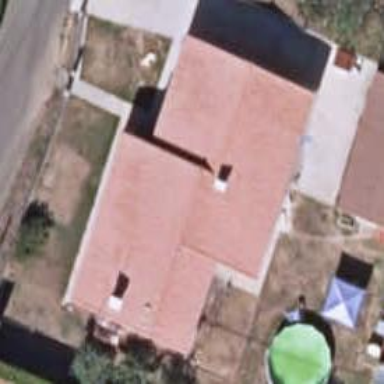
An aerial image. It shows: Simple house.